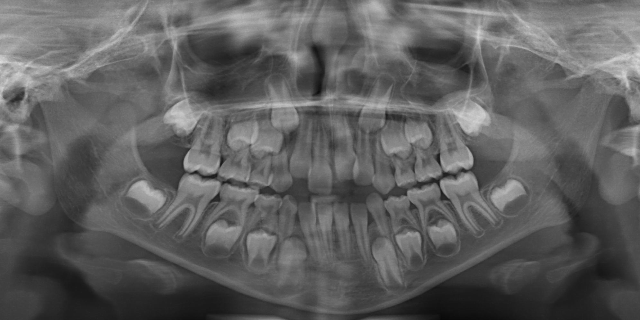
child